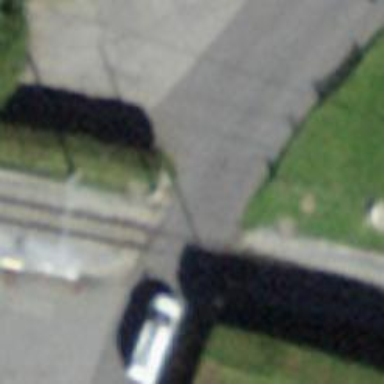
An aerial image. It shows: Level crossing along the railway.